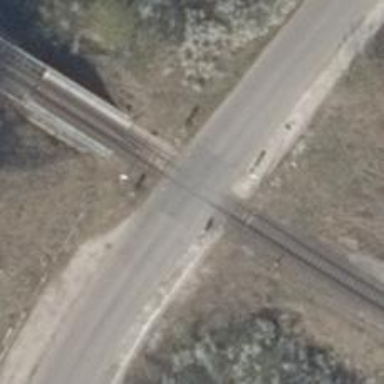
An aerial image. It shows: Level crossing on the railway with lights.